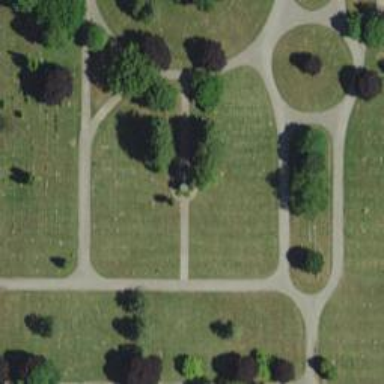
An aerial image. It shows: Historic memorial.